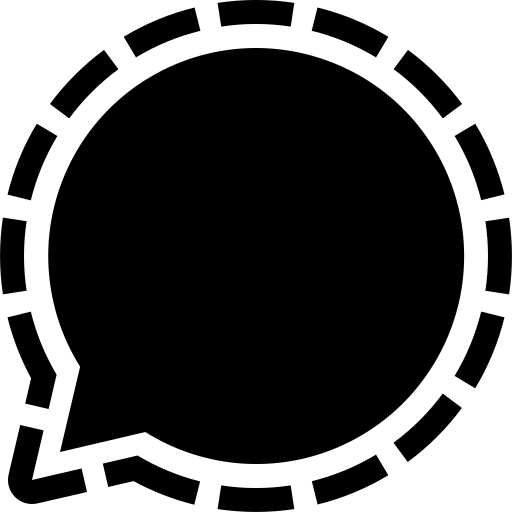
Tags: icon, FontAwesome, fa-icon, brand, signal, messenger